Brain MRI, t2w sequence, axial 2D slice.
Patient: age 34, sex M, weight 95 kg, height 1.95 m
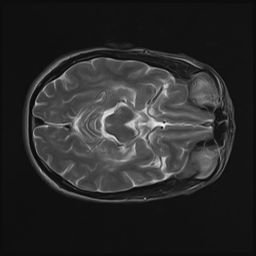